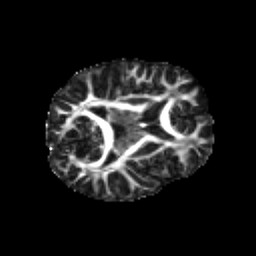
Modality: FA
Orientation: axial
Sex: male
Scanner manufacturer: siemens
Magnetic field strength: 3 T
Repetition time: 5 s
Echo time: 0.071 s